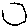
Label: hexagon